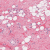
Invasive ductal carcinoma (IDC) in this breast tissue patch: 0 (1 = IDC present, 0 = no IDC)